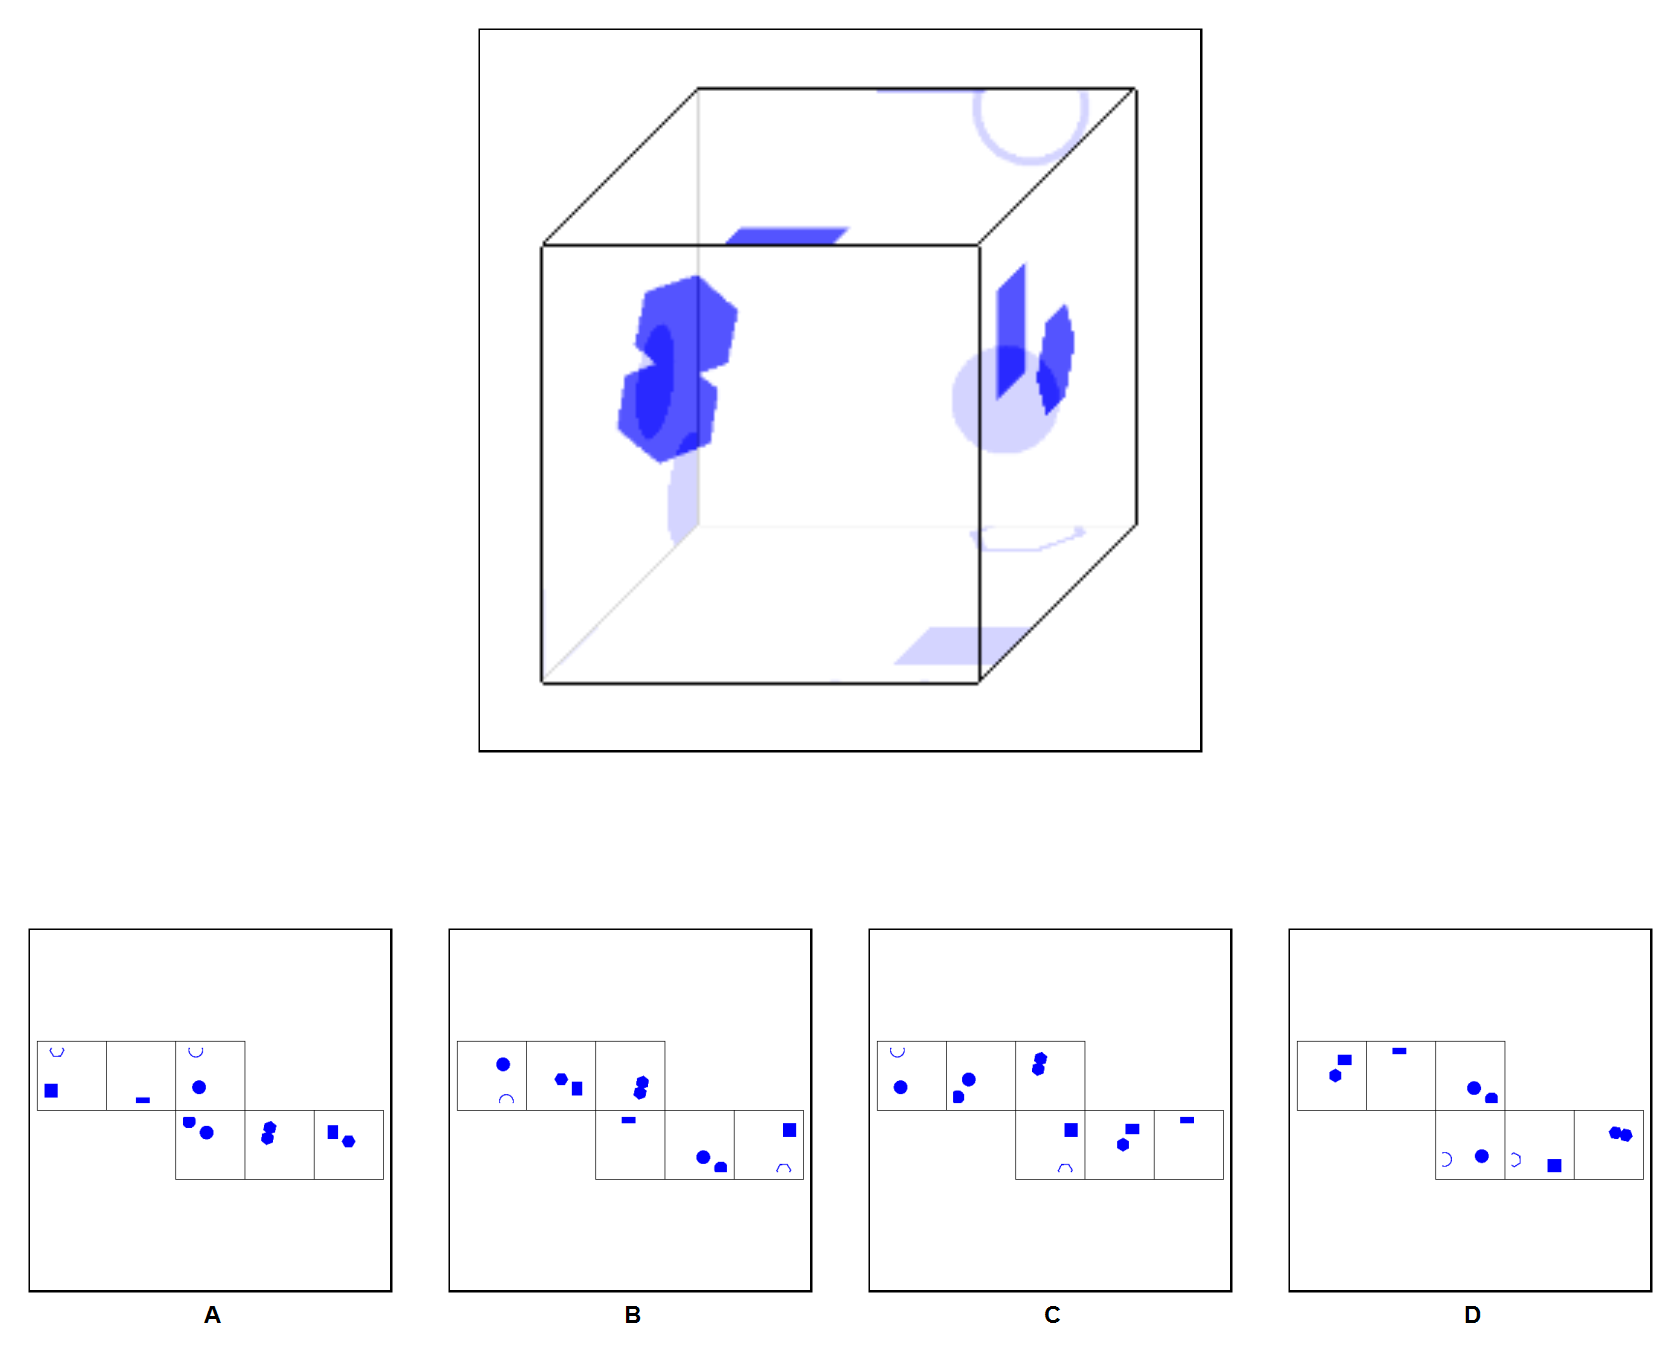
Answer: A